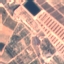
Land use / land cover class: PermanentCrop